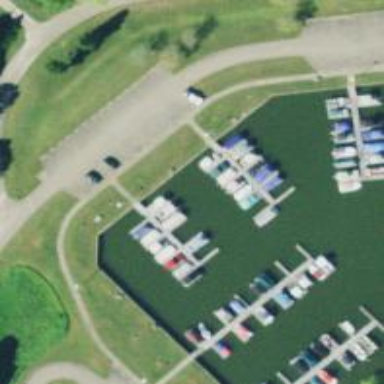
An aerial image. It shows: Pier with mooring facilities.